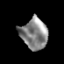
Tissue: prostate
Cell type: T cells
Senescence score: 0.3428
Nuclear area (px): 807
Mean DAPI intensity: 135.486